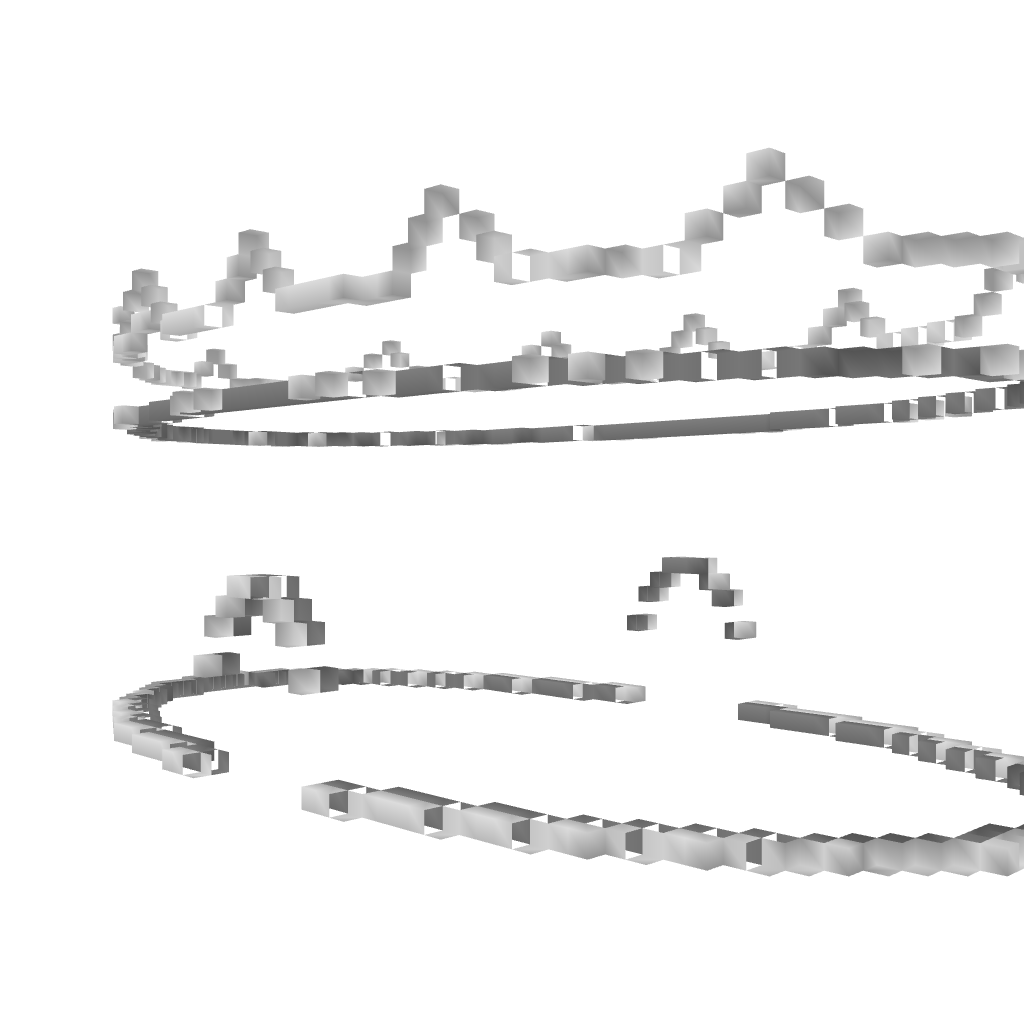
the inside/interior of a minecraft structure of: Paul's Structure